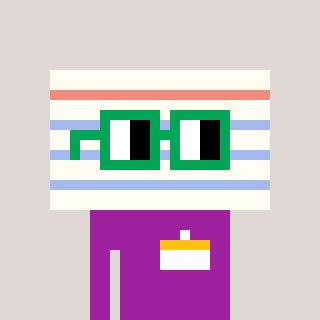
a pixel art character with square green glasses, a empty notebook page-shaped head and a magenta-colored body on a warm background